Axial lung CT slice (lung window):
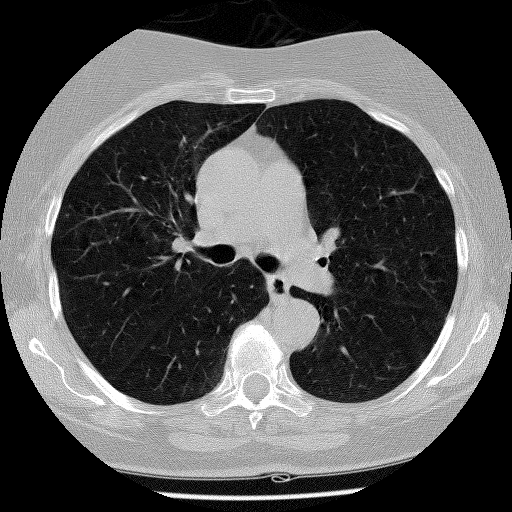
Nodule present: no